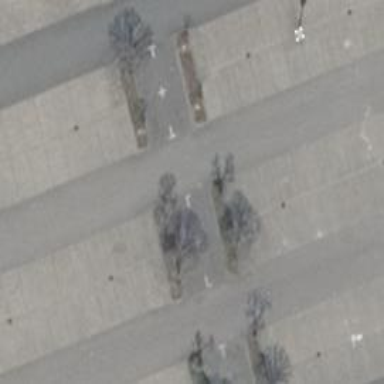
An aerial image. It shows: Road serving as parking aisle.